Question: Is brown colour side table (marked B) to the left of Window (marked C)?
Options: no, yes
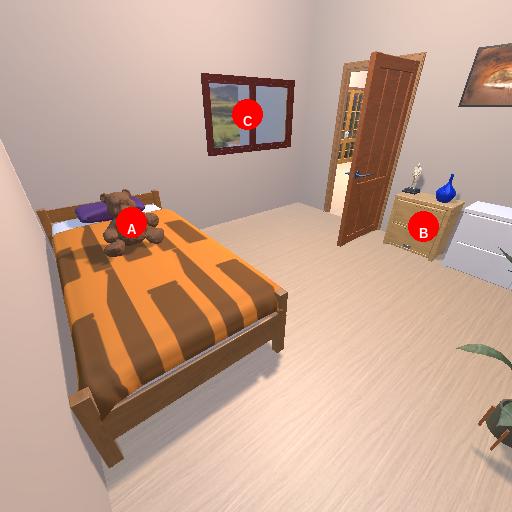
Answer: no